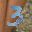
Label: 3